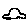
Label: car